七年级 · 度量几何学
(本小题8.0分)

如图, 数轴的单位长度是 1 , 请回答下列问题:

(1)如果点 $A, B$ 表示的数互为相反数, 那么点 $D$ 表示的数是多少?

(2)如果点 $B, E$ 表示的数的绝对值相等, 那么点 $A$ 表示的数是多少? 图中的 5 个点, 哪一个点表示的数的绝对值最小?最小的绝对值是多少?
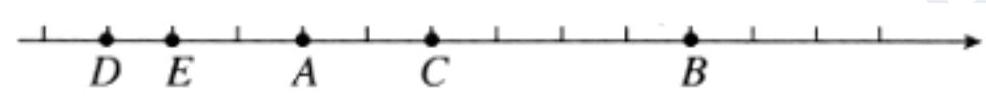
答案: (1)点 $D$ 表示的数为 -6 .

(2) 点 $A$ 表示的数为 -2 , 点 $C$ 表示的数的绝对值最小, 最小的绝对值是 0 .